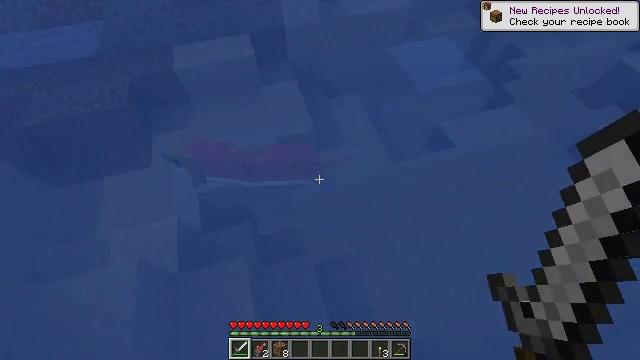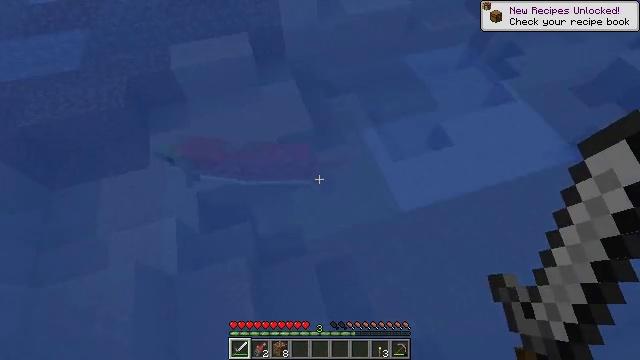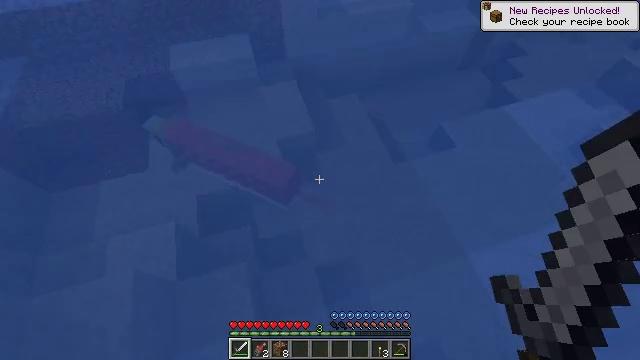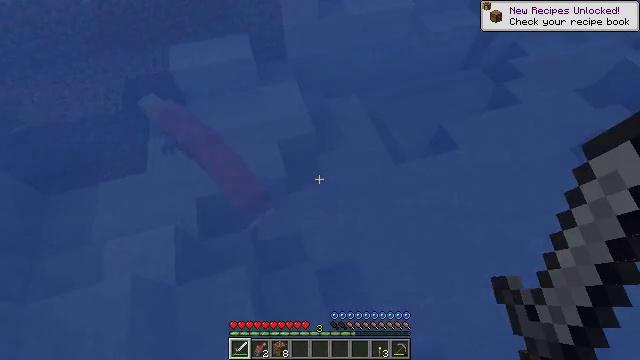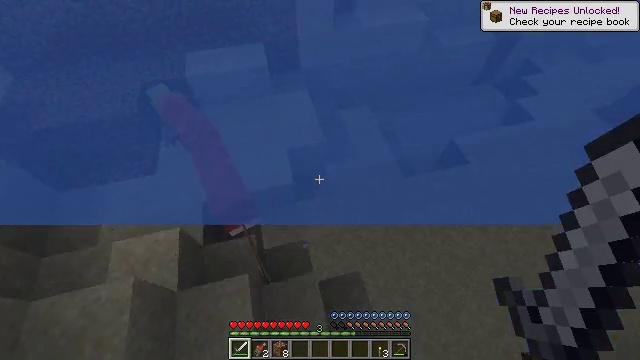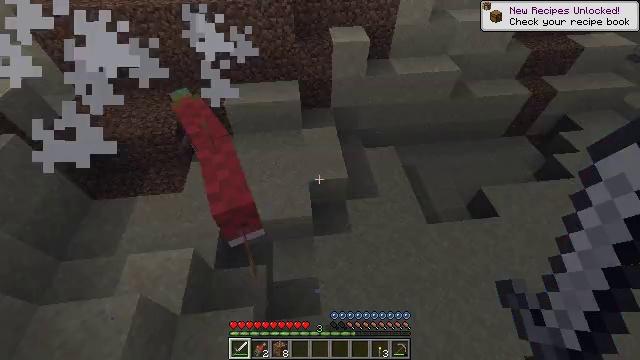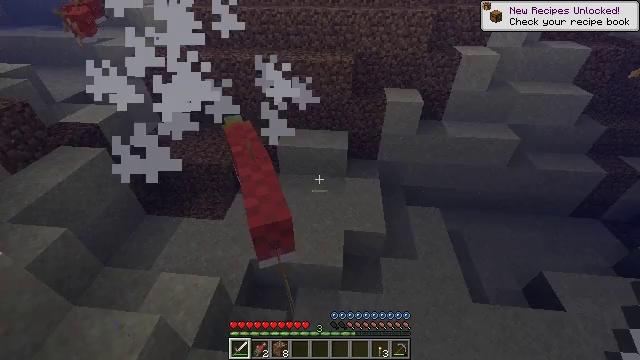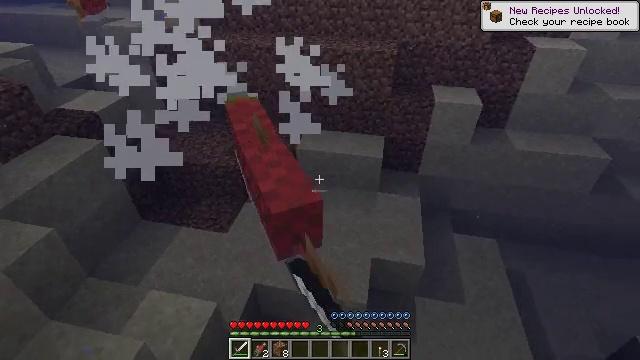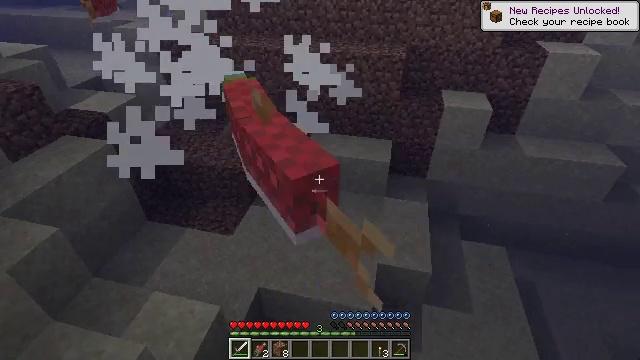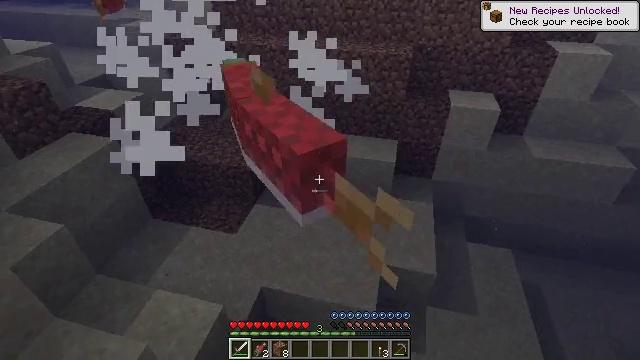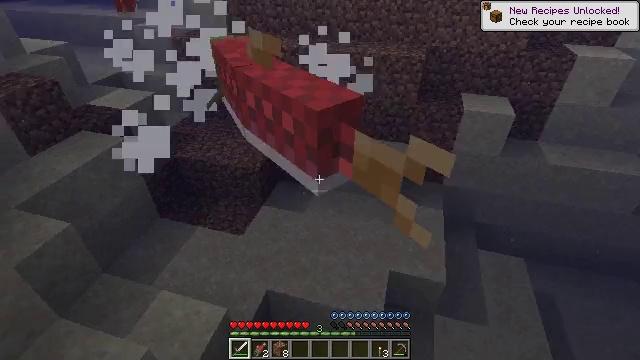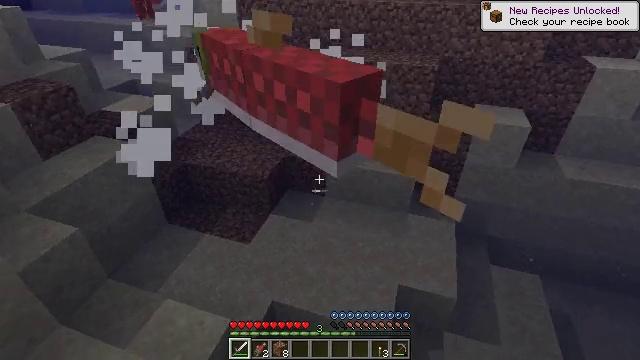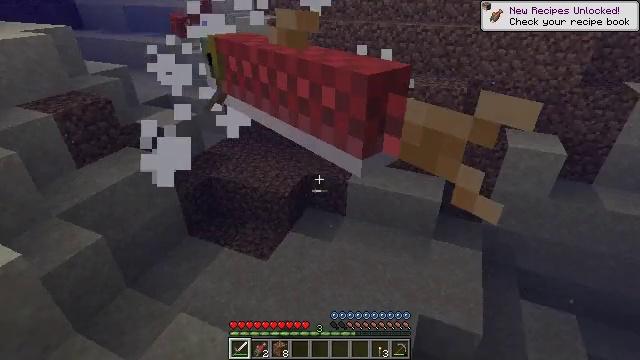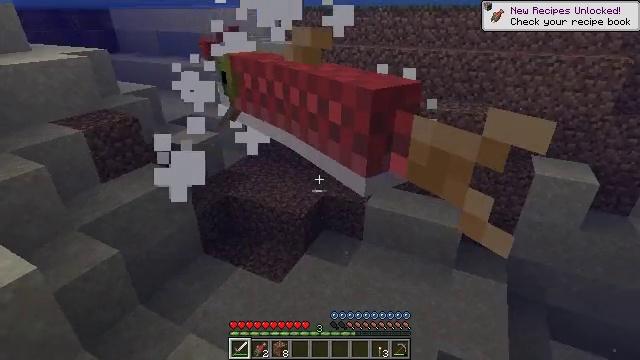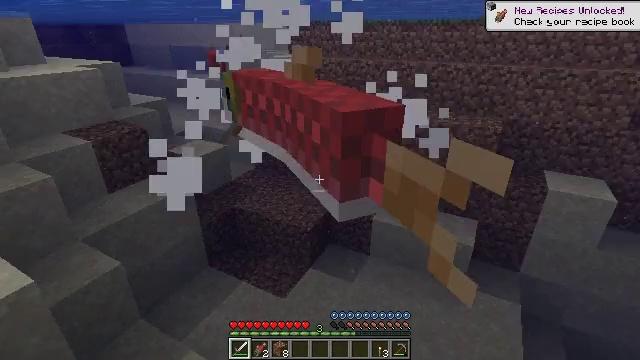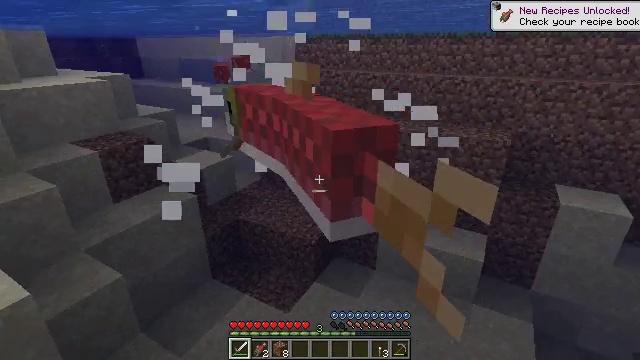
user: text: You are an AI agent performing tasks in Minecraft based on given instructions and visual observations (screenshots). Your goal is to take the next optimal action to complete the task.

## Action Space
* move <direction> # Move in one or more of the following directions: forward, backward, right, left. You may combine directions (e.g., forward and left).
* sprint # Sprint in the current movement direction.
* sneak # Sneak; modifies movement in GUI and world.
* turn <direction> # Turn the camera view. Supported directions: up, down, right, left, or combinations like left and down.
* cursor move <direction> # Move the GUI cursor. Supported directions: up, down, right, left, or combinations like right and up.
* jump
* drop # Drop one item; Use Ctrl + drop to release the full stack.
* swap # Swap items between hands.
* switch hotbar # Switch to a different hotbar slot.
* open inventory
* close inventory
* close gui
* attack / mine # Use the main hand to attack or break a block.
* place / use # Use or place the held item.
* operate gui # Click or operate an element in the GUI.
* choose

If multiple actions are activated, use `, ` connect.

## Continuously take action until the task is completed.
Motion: motion action
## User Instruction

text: Hunt a salmon.
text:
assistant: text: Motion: no_op
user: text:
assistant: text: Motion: no_op
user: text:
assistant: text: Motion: no_op
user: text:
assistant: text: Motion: turn left and up
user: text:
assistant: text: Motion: turn left and up
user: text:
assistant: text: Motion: turn left and up, attack / mine
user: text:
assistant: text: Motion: move forward, turn left and up, attack / mine
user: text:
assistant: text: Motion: move forward, turn left, attack / mine
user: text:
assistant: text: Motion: move forward, turn left
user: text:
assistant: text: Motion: move forward, turn left
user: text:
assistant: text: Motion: move forward, turn left and up
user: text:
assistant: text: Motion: move forward, turn left and up
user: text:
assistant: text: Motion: move forward, turn left and up
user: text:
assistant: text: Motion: move forward, turn left and up
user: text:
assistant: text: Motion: move forward, turn left and up
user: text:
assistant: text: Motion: move forward, turn left and up
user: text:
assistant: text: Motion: move forward, turn left and up
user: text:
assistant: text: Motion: move forward, turn left and up
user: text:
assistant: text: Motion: move forward
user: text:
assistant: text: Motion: move forward
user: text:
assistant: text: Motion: move forward
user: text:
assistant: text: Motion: move forward, turn left and down
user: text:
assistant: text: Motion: move forward, turn left and down
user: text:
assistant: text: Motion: move forward, turn left and down
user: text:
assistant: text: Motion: move forward, turn down
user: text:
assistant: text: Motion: move forward, turn down
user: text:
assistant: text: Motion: move forward, turn left and down
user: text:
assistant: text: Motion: move forward, turn left and down
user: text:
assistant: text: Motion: move forward, attack / mine
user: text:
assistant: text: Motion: move forward, attack / mine